Question: I want to add HTML entity to raphael tag, but I see the text deg and not the degree sign -
'''
this.tags.push(
// make tag (x, y, text, degree, radius)
r.tag(this.x, this.y[i], this.values[i]+ "degC", 20, 4).insertBefore(this) ...
'''
How can I escape it?
I am not sure which language actually displays this text, HTML, JavaScript or SVG ...

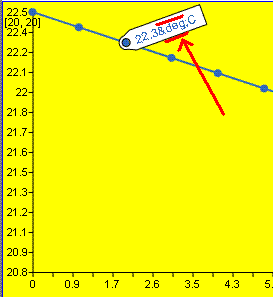
Answer: you can also pass fromCharCode to a raphael node.
'''
r.text(100, 100, String.fromCharCode(176));
'''
would render the deg entity in a text node.